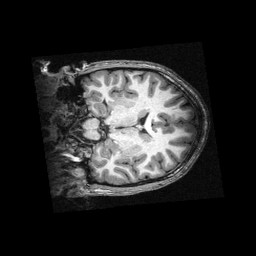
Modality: T1w
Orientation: coronal
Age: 14
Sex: male
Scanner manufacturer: siemens
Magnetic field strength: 3 T
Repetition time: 2.3 s
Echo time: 0.00336 s